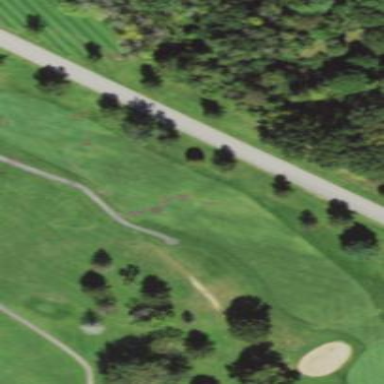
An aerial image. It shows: Golf fairway surrounded by grass.